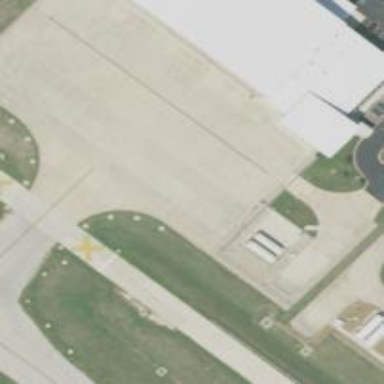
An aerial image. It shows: Apron at the airport with concrete surface.